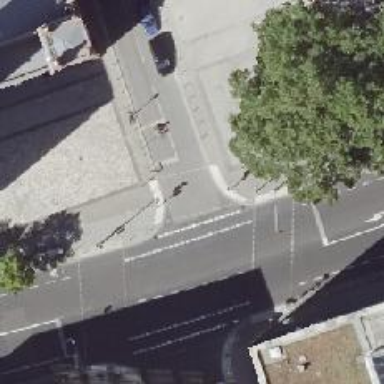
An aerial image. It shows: Road crossing with traffic signals.